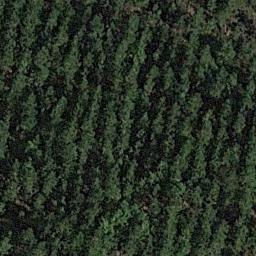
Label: forest